Question: I made this calculator. The problem I'm experiencing is that, when it repeats after giving an answer, it prints this line twice. Why is it doing so, and how do I make it print once?

'''
printf("
===========================");
printf("
Enter operator: ");
#include<stdio.h>
#include<conio.h>
int add(int a, int b);
int sub(int a, int b);
int mul(int a, int b);
int div(int a, int b);
void main(){
int a;
int b;
char c;
do{
printf("Calculator by Maisam, If u want to exit the program press q");
printf("
===========================");
printf("
Enter operator: ");
scanf("%c",&c);
switch(c){
case '+':
printf("
> Enter first number: ");
scanf("%d",&a);
printf("
> Enter second number: ");
scanf("%d",&b);
printf("
===========================");
printf("
< Answer is %d
",add(a,b));
break;
case '-':
printf("
> Enter first number: ");
scanf("%d",&a);
printf("
> Enter second number: ");
scanf("%d",&b);
printf("
===========================");
printf("
< Answer is %d
",sub(a,b));
break;
case '*':
printf("
> Enter first number: ");
scanf("%d",&a);
printf("
> Enter second number: ");
scanf("%d",&b);
printf("
===========================");
printf("
< Answer is %d
",mul(a,b));
break;
case '/':
printf("
> Enter first number: ");
scanf("%d",&a);
printf("
> Enter second number: ");
scanf("%d",&b);
printf("
===========================");
printf("
< Answer is %d
",div(a,b));
break;
}
}
while(c != 'q');
}
int add(int a, int b){
return a+b;
}
int sub(int a, int b){
return a-b;
}
int mul(int a, int b){
return a*b;
}
int div(int a, int b){
return a/b;
}
'''
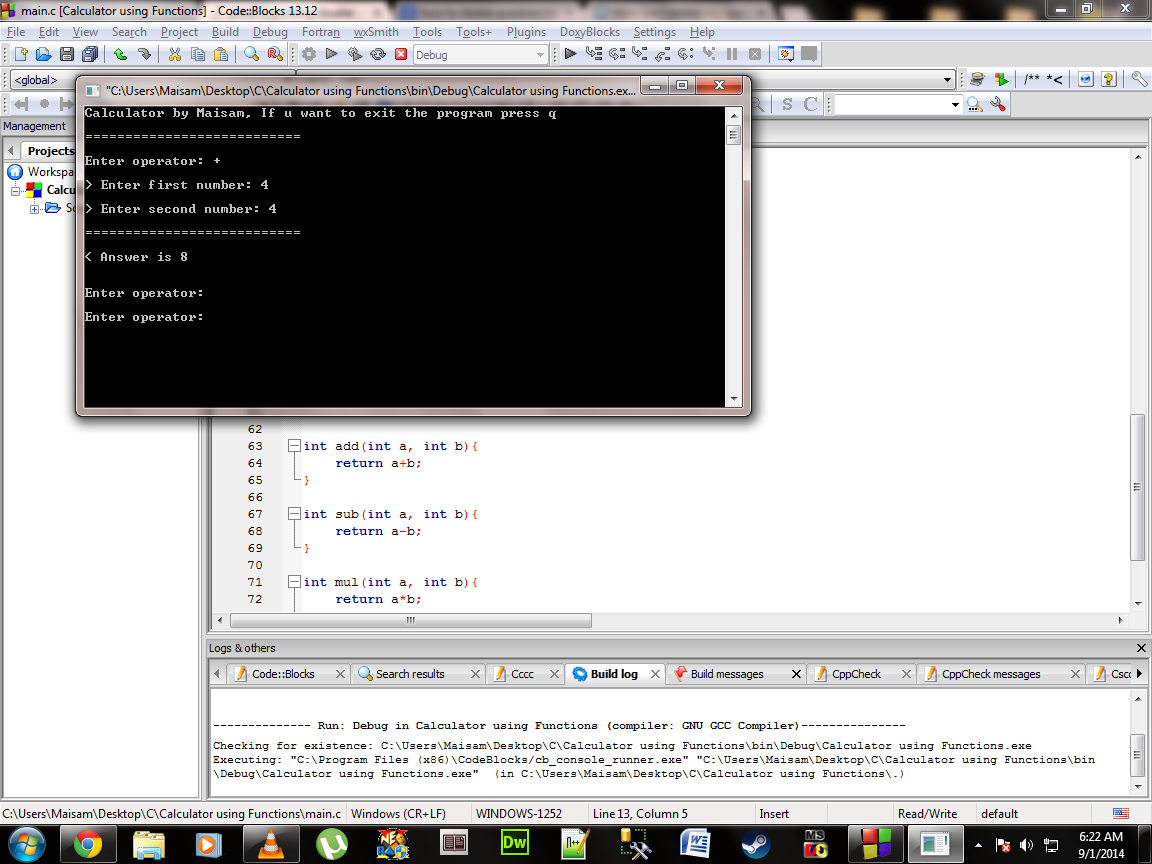
Answer: Whenever you press enter after giving the input, this is consumed by your 'scanf' which is accepting a 'char' (as pressing enter also results into 'char')
Adding a space before %c will solve your problem.
A much cleaner and better code with your problem solved :
'''
#include<stdio.h>
#include<conio.h>
int add(int a, int b);
int sub(int a, int b);
int mul(int a, int b);
int div(int a, int b);
int main()
{
int a;
int b;
char c;
do
{
printf("Calculator by Maisam, If u want to exit the program press q");
printf("
===========================");
printf("
Enter operator: ");
scanf(" %c",&c); // skip a space character
// Accept the numbers and then operate on them according to operator
printf("
> Enter first number: ");
scanf("%d",&a);
printf("
> Enter second number: ");
scanf("%d",&b);
printf("
===========================");
switch(c){
case '+':
printf("
< Answer is %d
",add(a,b));
break;
case '-':
printf("
< Answer is %d
",sub(a,b));
break;
case '*':
printf("
< Answer is %d
",mul(a,b));
break;
case '/':
printf("
< Answer is %d
",div(a,b));
break;
default :
printf("Invalid choice");
}
} while(c != 'q');
return 0;
}
int add(int a, int b){
return a+b;
}
int sub(int a, int b){
return a-b;
}
int mul(int a, int b){
return a*b;
}
int div(int a, int b){
return a/b;
}
'''